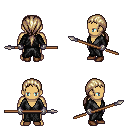
a pixel art fantasy rpg character, male body template, human, tanned skin, gray robe, red pants, white blonde ponytail hairstyle, metal gloves, brown shoes, spear, four views (front, back, left, right), 2x2 character sprite sheet, small pixel art, hard edges, no anti-aliasing